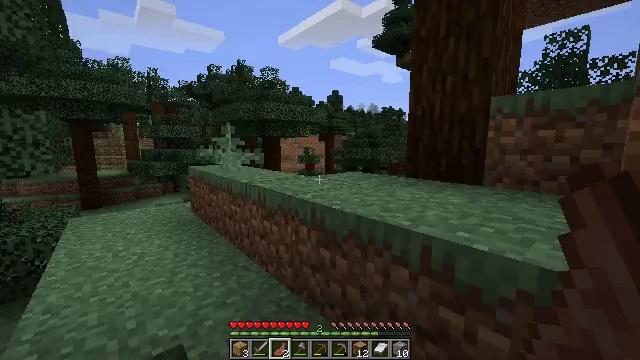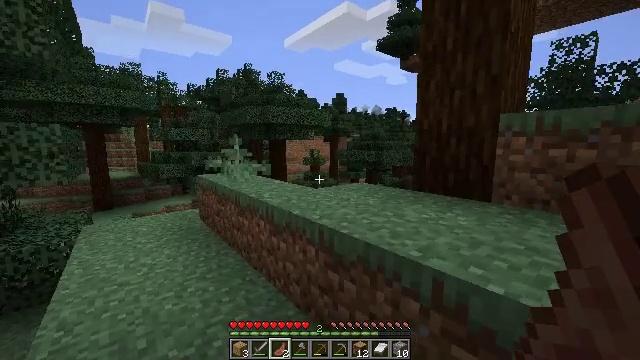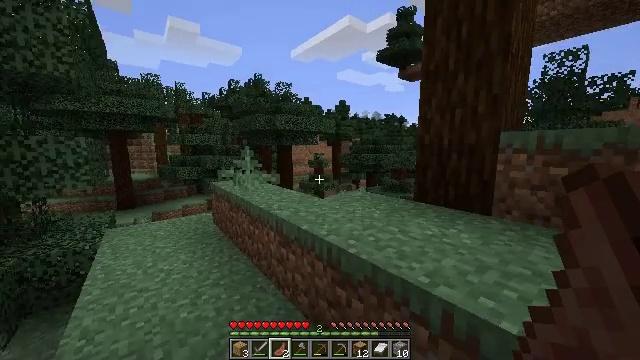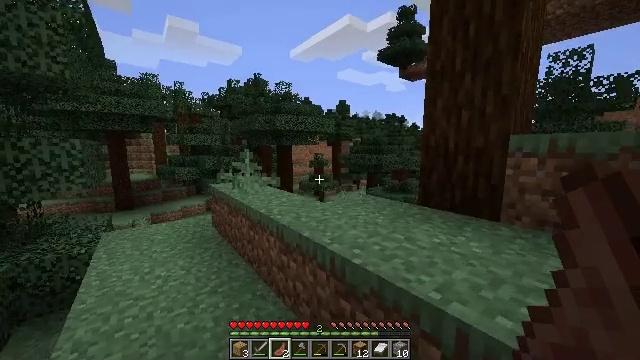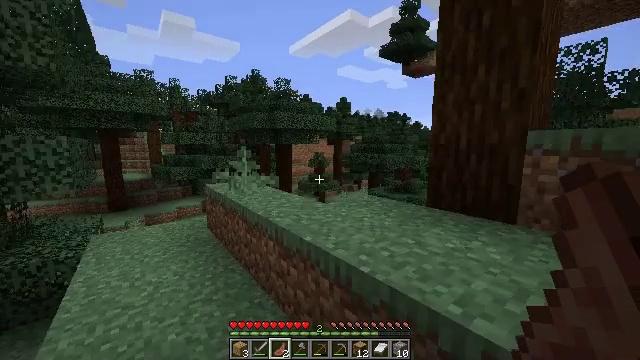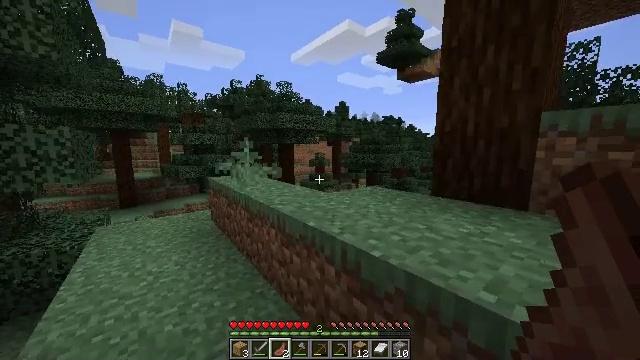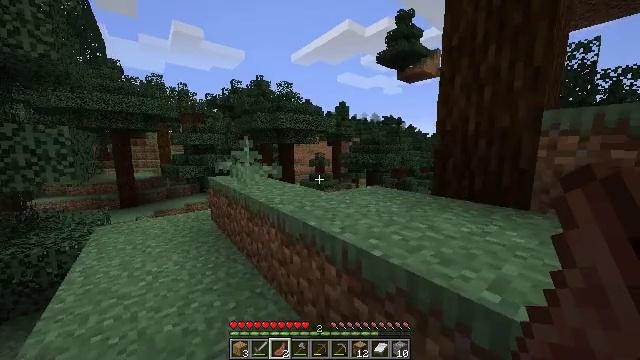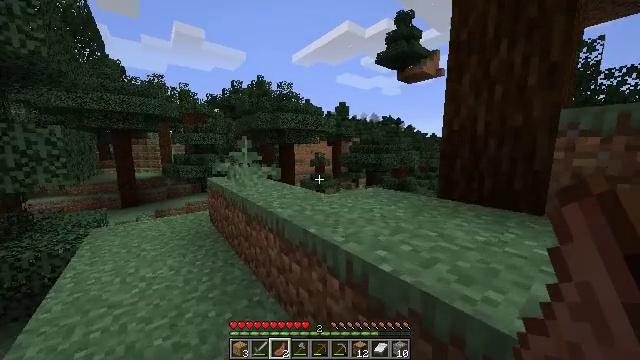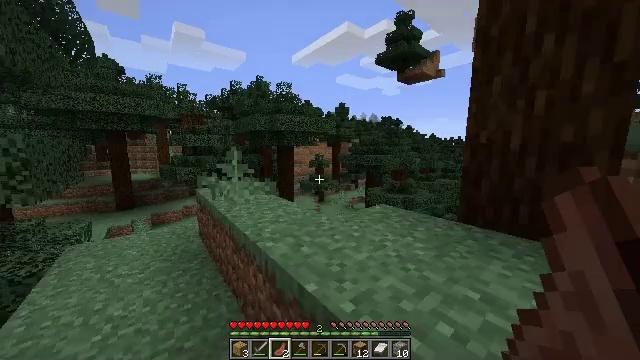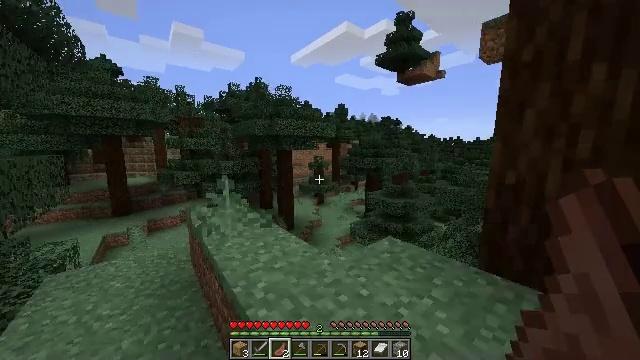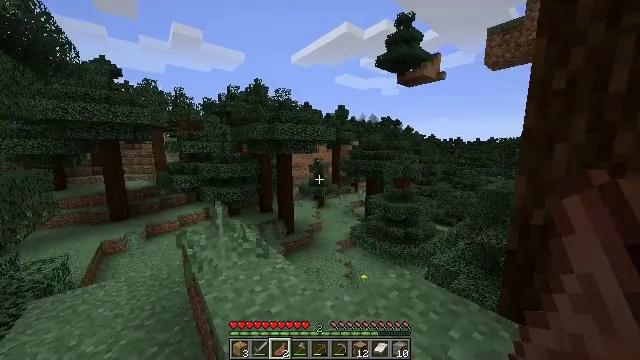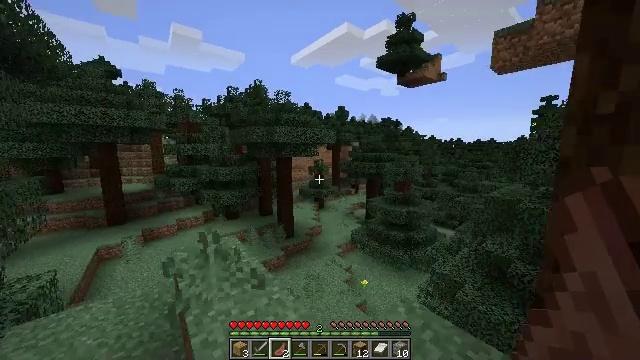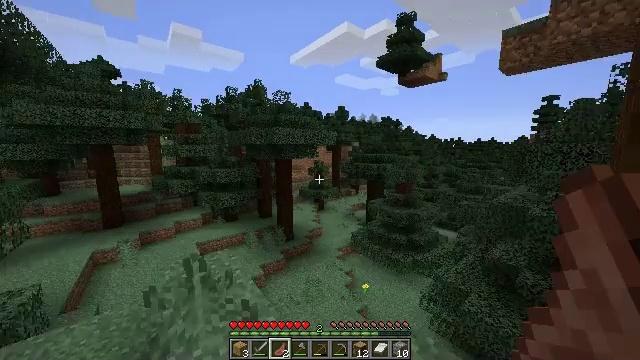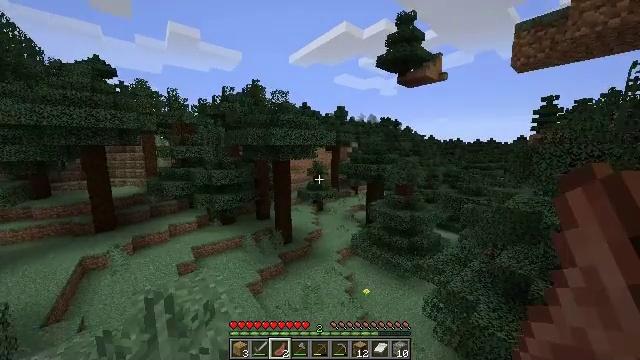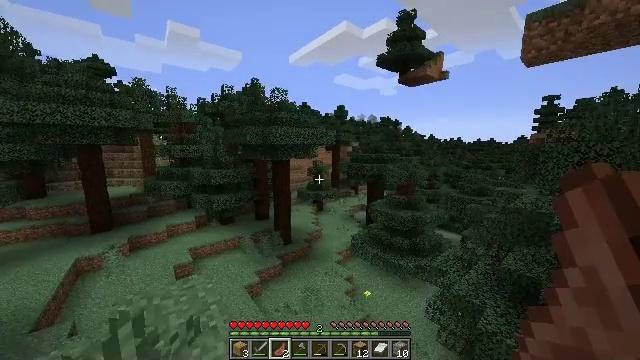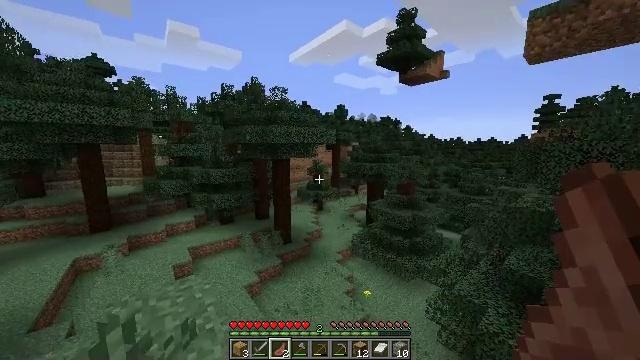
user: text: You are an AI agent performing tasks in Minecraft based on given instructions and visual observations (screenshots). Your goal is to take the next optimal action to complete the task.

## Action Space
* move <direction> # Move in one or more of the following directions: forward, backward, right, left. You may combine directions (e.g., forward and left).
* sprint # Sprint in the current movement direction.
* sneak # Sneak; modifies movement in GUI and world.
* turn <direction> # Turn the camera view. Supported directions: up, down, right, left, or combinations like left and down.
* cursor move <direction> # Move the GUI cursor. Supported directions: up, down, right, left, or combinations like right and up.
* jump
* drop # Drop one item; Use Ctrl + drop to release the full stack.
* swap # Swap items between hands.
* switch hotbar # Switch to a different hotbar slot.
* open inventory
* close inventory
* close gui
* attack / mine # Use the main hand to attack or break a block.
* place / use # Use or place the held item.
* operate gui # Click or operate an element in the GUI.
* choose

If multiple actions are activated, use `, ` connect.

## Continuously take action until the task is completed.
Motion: motion action
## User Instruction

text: Collect the pumpkin by holding left button.
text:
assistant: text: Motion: move forward, sprint, turn left, jump
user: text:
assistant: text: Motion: move forward, sprint, jump
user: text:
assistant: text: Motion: move forward, sprint, jump
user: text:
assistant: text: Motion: move forward, sprint, jump
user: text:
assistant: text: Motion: move forward, sprint, jump
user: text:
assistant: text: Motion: move forward, sprint, jump
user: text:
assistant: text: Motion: move forward, sprint, jump
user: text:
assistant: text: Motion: move forward, sprint, jump
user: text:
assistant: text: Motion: move forward, sprint, jump
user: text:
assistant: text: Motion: move forward, sprint, jump
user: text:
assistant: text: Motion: move forward, sprint, jump
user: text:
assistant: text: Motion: move forward, sprint, jump
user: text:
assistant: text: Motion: move forward, sprint, jump
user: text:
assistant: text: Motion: move forward, sprint, jump
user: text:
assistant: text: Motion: move forward, sprint, jump
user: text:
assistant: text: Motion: move forward, sprint
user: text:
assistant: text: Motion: move forward, sprint
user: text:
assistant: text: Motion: move forward, sprint
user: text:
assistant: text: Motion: move forward, sprint
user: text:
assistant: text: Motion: move forward, sprint
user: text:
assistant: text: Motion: no_op
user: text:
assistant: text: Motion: no_op
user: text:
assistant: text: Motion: no_op
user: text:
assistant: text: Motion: no_op
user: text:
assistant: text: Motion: no_op
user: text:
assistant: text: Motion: turn right
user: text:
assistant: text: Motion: turn right
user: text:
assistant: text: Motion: turn right
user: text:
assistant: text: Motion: turn right
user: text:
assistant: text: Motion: turn right and up